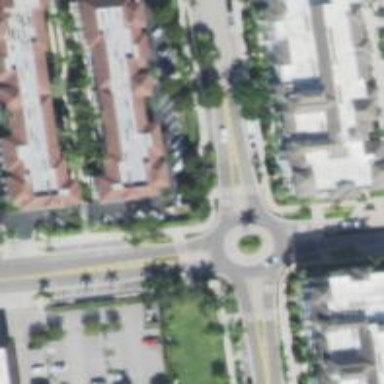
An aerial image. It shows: Footway that serves as traffic island.